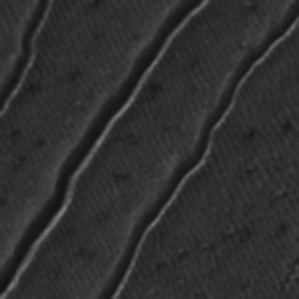
Label: frost